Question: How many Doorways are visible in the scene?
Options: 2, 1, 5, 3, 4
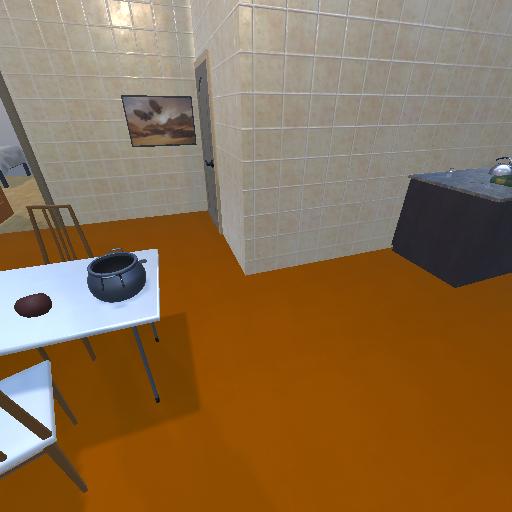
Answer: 2